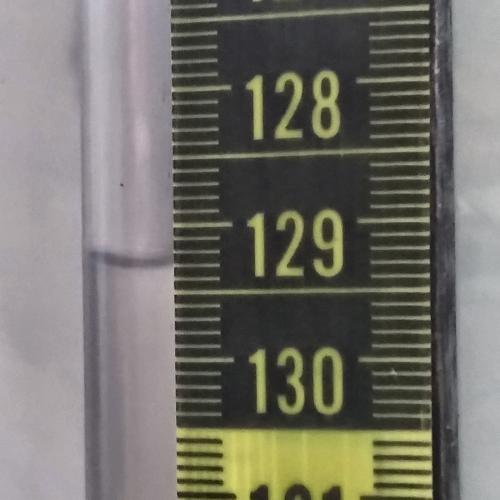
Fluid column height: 129.3 cm